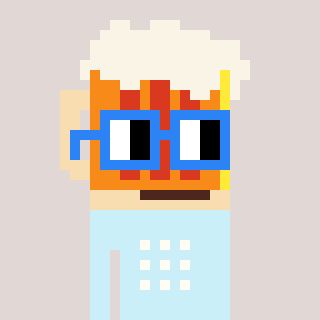
a pixel art character with square blue glasses, a beer-shaped head and a cold-colored body on a warm background